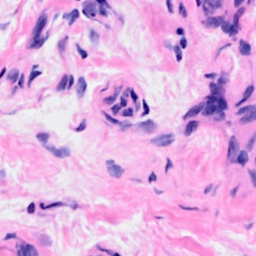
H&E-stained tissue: Breast